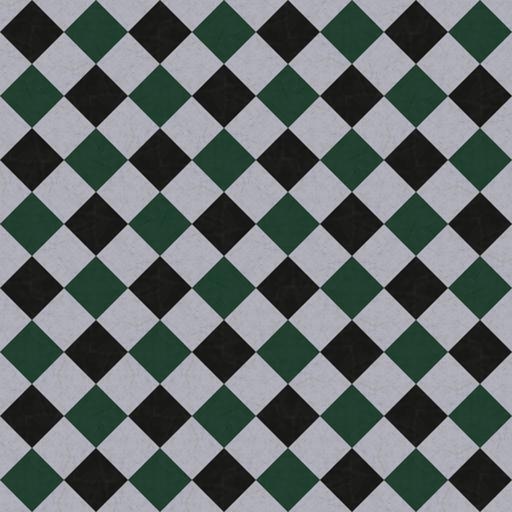
Tags: black marble rotated square tiled tiles tilted